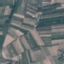
Land use / land cover class: PermanentCrop